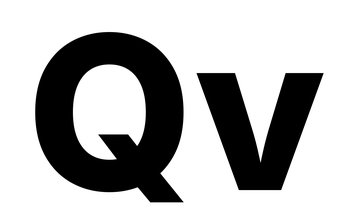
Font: Inter_ExtraBold